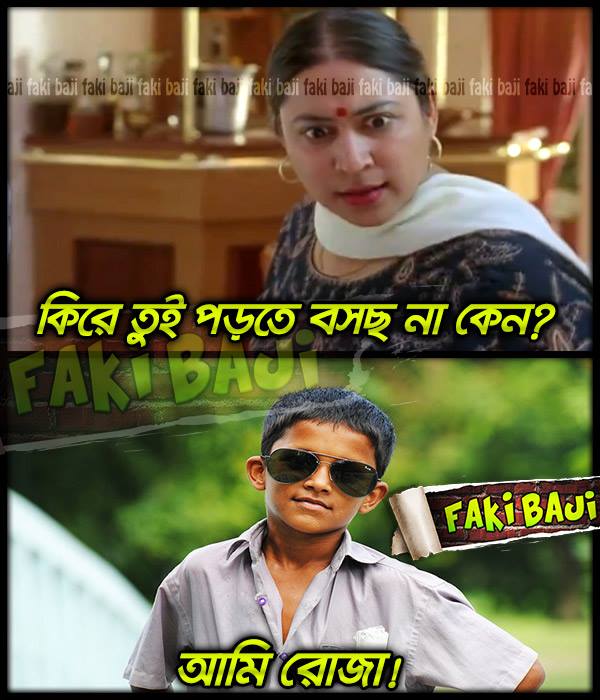
Caption: কিরে তুই পড়তে বসছ না কেন?  আমি রোজা!
Label: non-hate